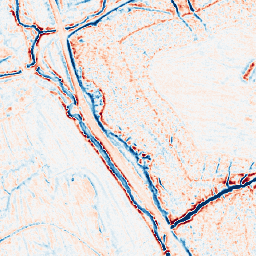
Category: edge_preserving
Decomposition family: bilateral
Decomposition parameters: d: 9
sigma_color: 75
sigma_space: 75
Upsampling method: area
Upsampling parameters: scale: 2
Upsampling scale: 2